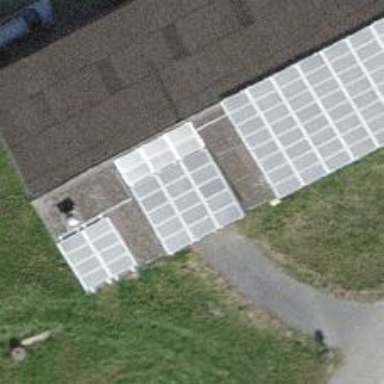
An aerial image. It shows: Solar photovoltaic panel generator.